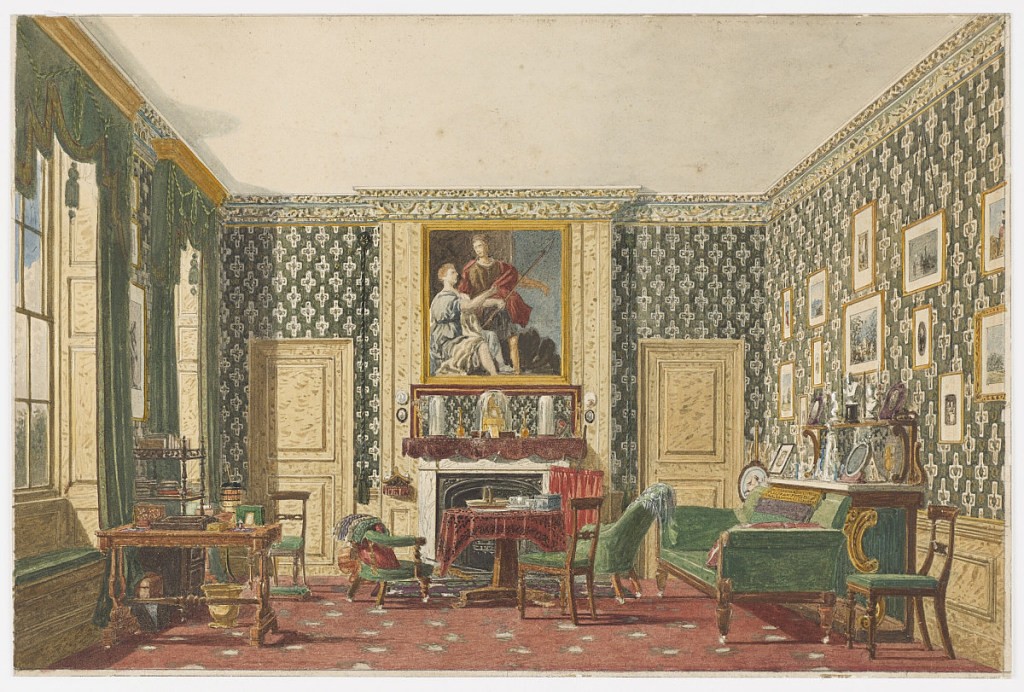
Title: An Interior
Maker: Mary Ellen Best, 1809 – 1891
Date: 1837–40
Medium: Brush and watercolor, graphite on off-white wove paper
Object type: Drawing
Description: The boldly patterned wallpaper, green draperies and matching upholstered furniture shown in this interior impart an air of masculinity to the room. While the proportions of the windows at left would be suited to a room intended for formal receptions, the desk, bookcase and work table suggest that this interior has been converted to a working study, in which the occupant is surrounded by his pictures, books and sculptures.